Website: apple
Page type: account-selection
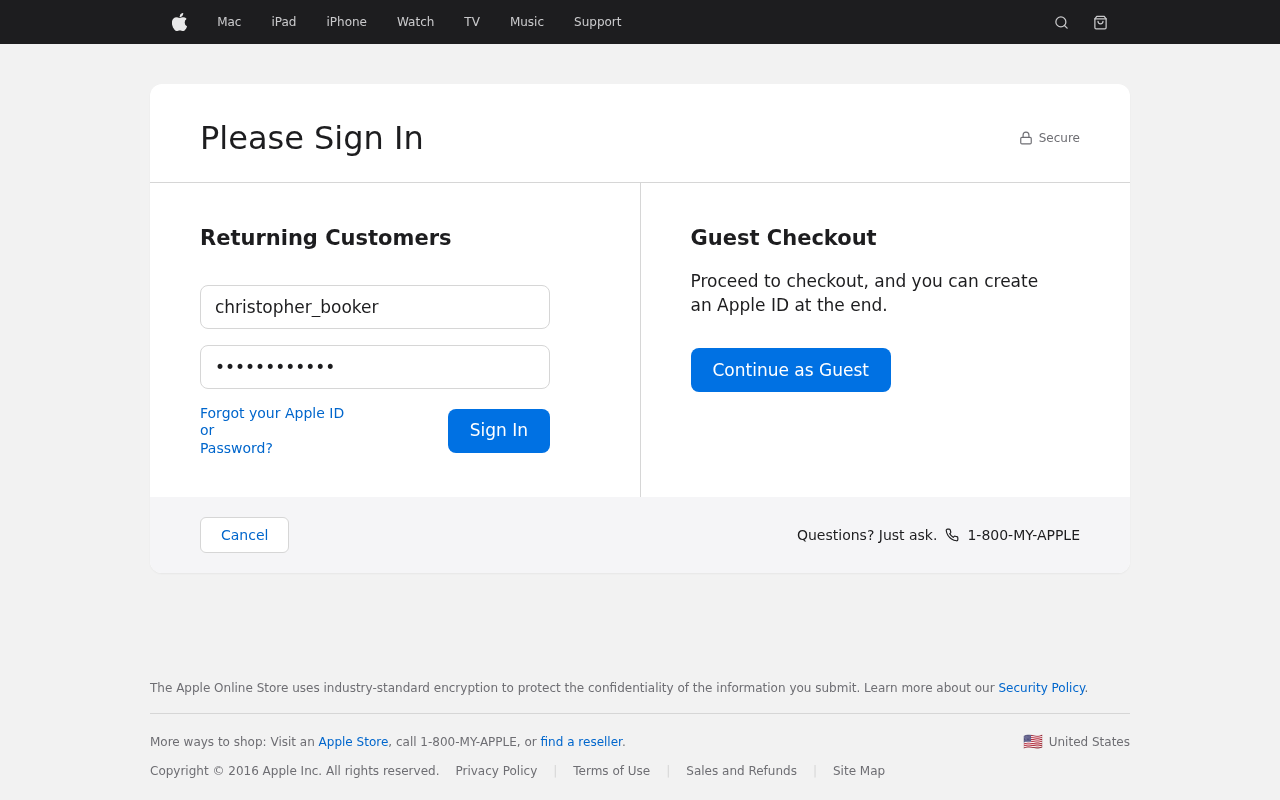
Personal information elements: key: PII_LOGIN_USERNAME
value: christopher_booker